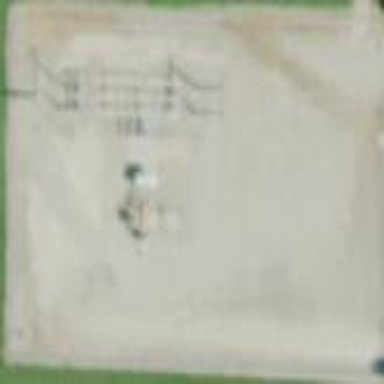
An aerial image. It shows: There is distribution substation enclosed by fence.